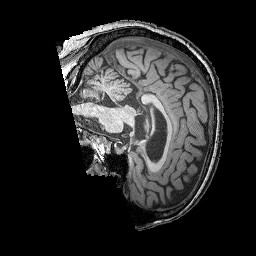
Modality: T1w
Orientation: sagittal
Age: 59
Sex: male
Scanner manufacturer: siemens
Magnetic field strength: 3 T
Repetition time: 2.25 s
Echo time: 0.00415 s